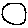
Label: moon